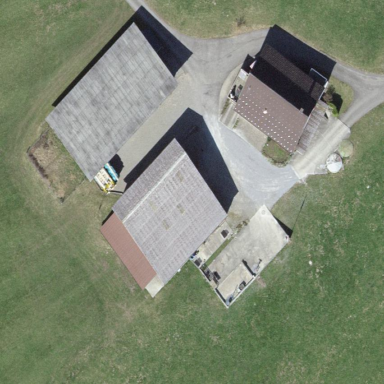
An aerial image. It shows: Farmyard area.